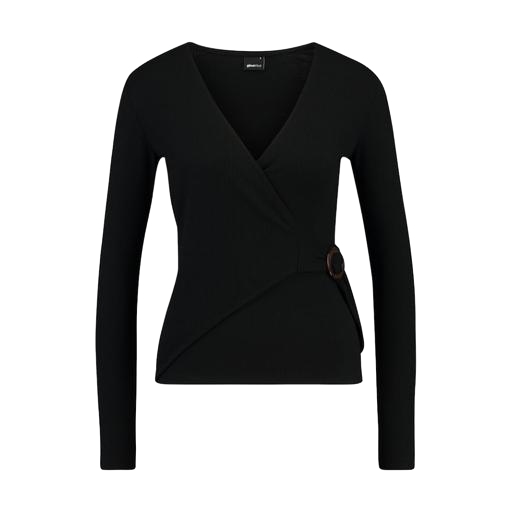
black long-sleeved wrap top, black long-sleeve wrap top, black long sleeve wrap top, white background